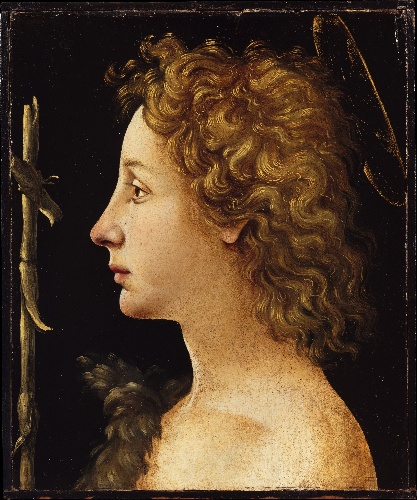
Title: The Young Saint John the Baptist
Artist: Piero di Cosimo (Piero di Lorenzo di Piero d'Antonio)
Artist bio: Italian, Florence 1462–1522 Florence
Date: ca. 1480–82
Object type: Painting
Classification: Paintings
Medium: Tempera and oil on wood
Dimensions: 11 1/2 x 9 1/4 in. (29.2 x 23.5 cm)
Department: European Paintings
Credit line: The Bequest of Michael Dreicer, 1921
Accession year: 1922
Repository: Metropolitan Museum of Art, New York, NY
Tags: Profiles|Saint John the Baptist